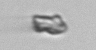
Label: detritus_transparent